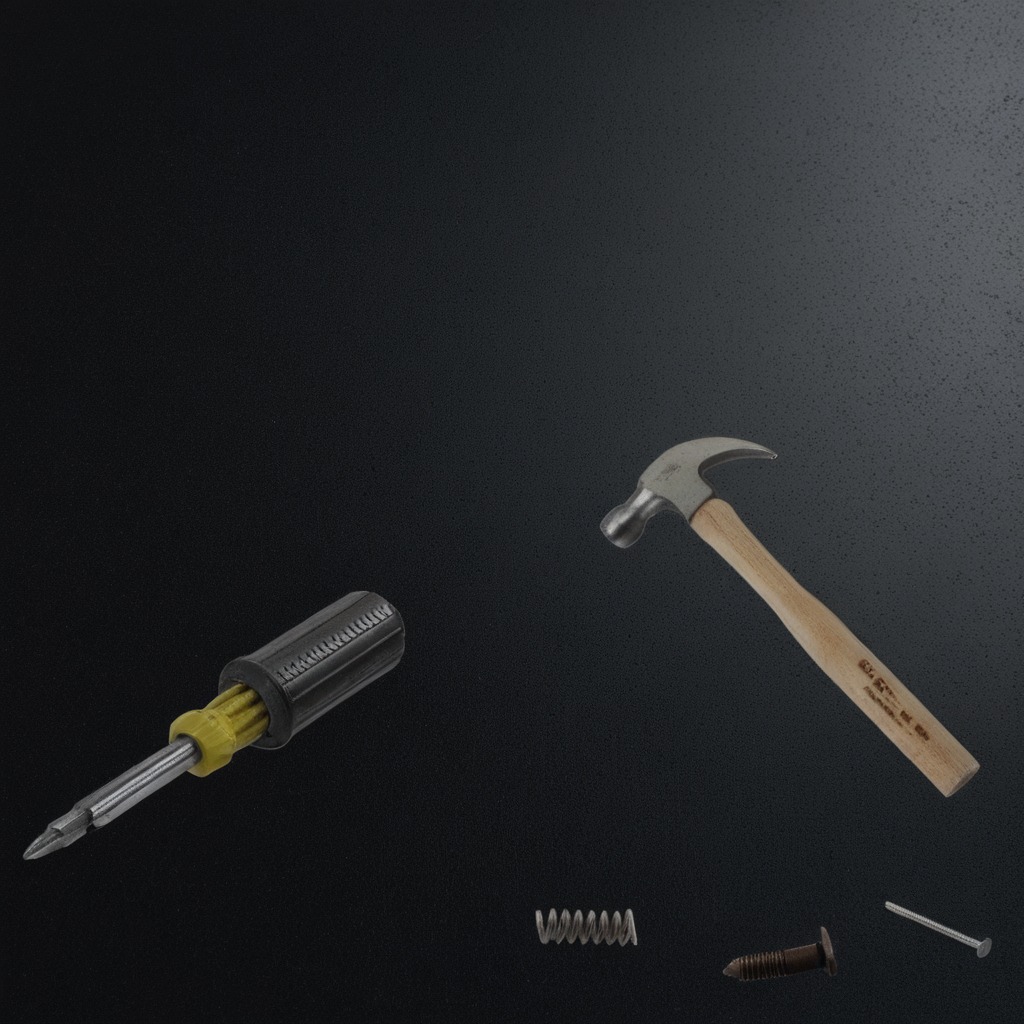
A hammer, a nail, a screw, a screwdriver, and a coiled metal spring are lying on the clean granite tabletop inside a workshop at night.